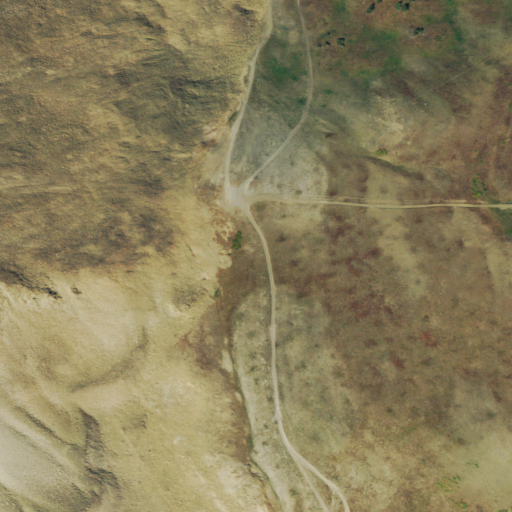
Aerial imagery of gap in Colorado named Napoleon Pass containing shrub, grassland, and barren land